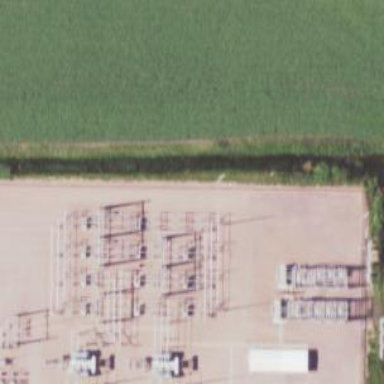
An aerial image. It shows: Switch for power supply.